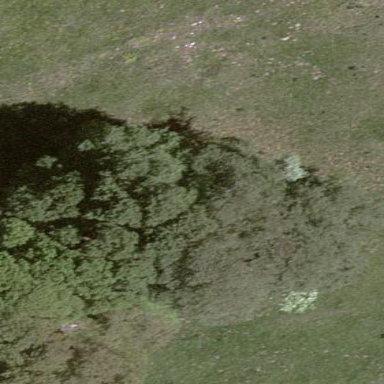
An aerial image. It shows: Forest area.